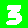
Digit: 3